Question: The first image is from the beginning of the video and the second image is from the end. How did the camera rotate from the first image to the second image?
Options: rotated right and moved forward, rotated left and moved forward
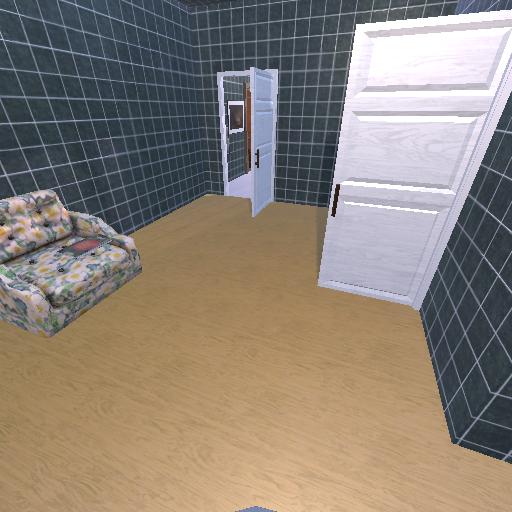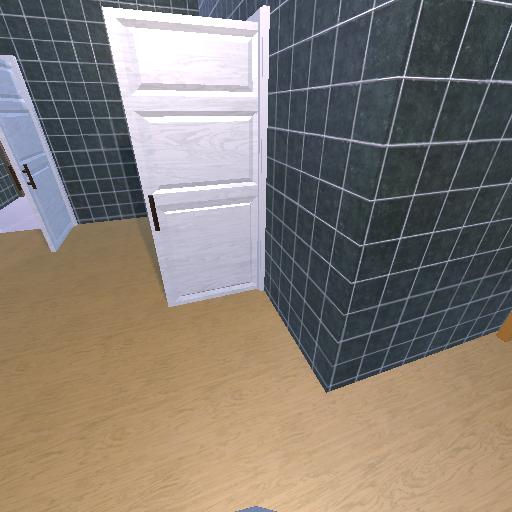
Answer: rotated right and moved forward